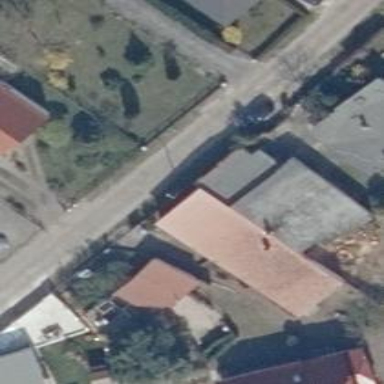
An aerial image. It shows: Building.